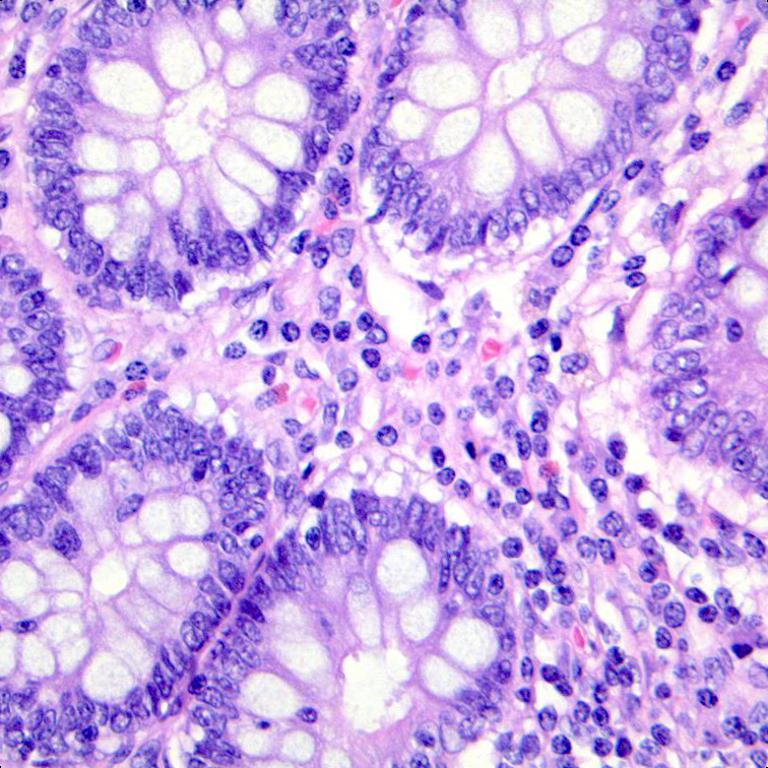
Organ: colon
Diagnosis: benign